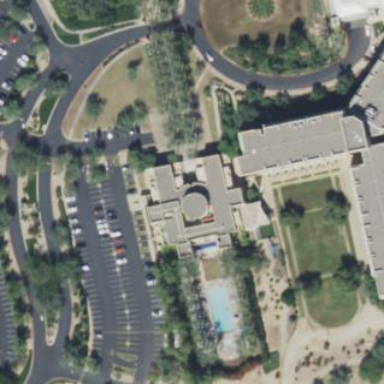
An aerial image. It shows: Hotel building.